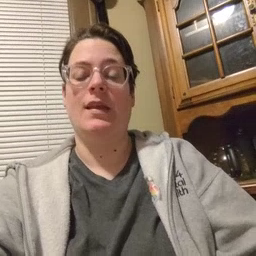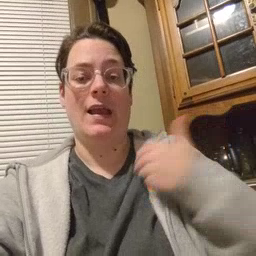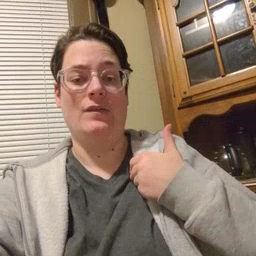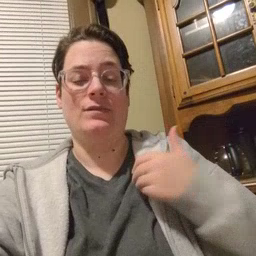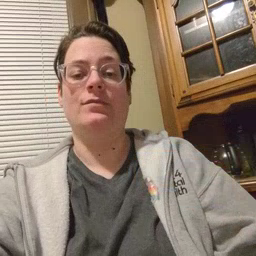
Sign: have